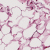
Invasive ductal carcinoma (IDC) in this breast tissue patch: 0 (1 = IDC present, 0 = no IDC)